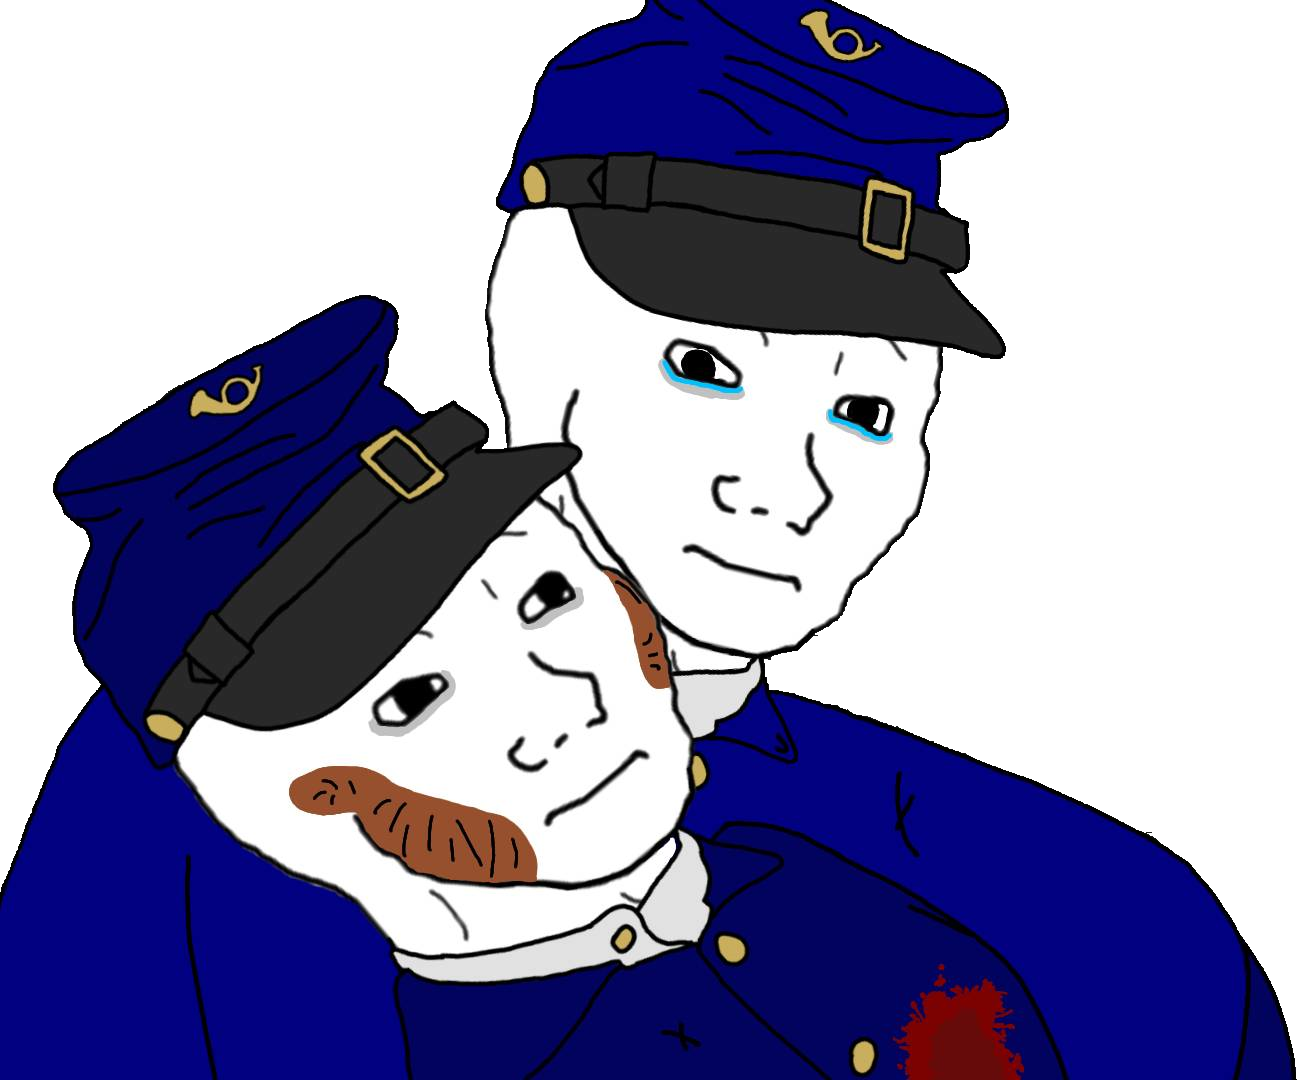
Label: 5_Crying_Wojak